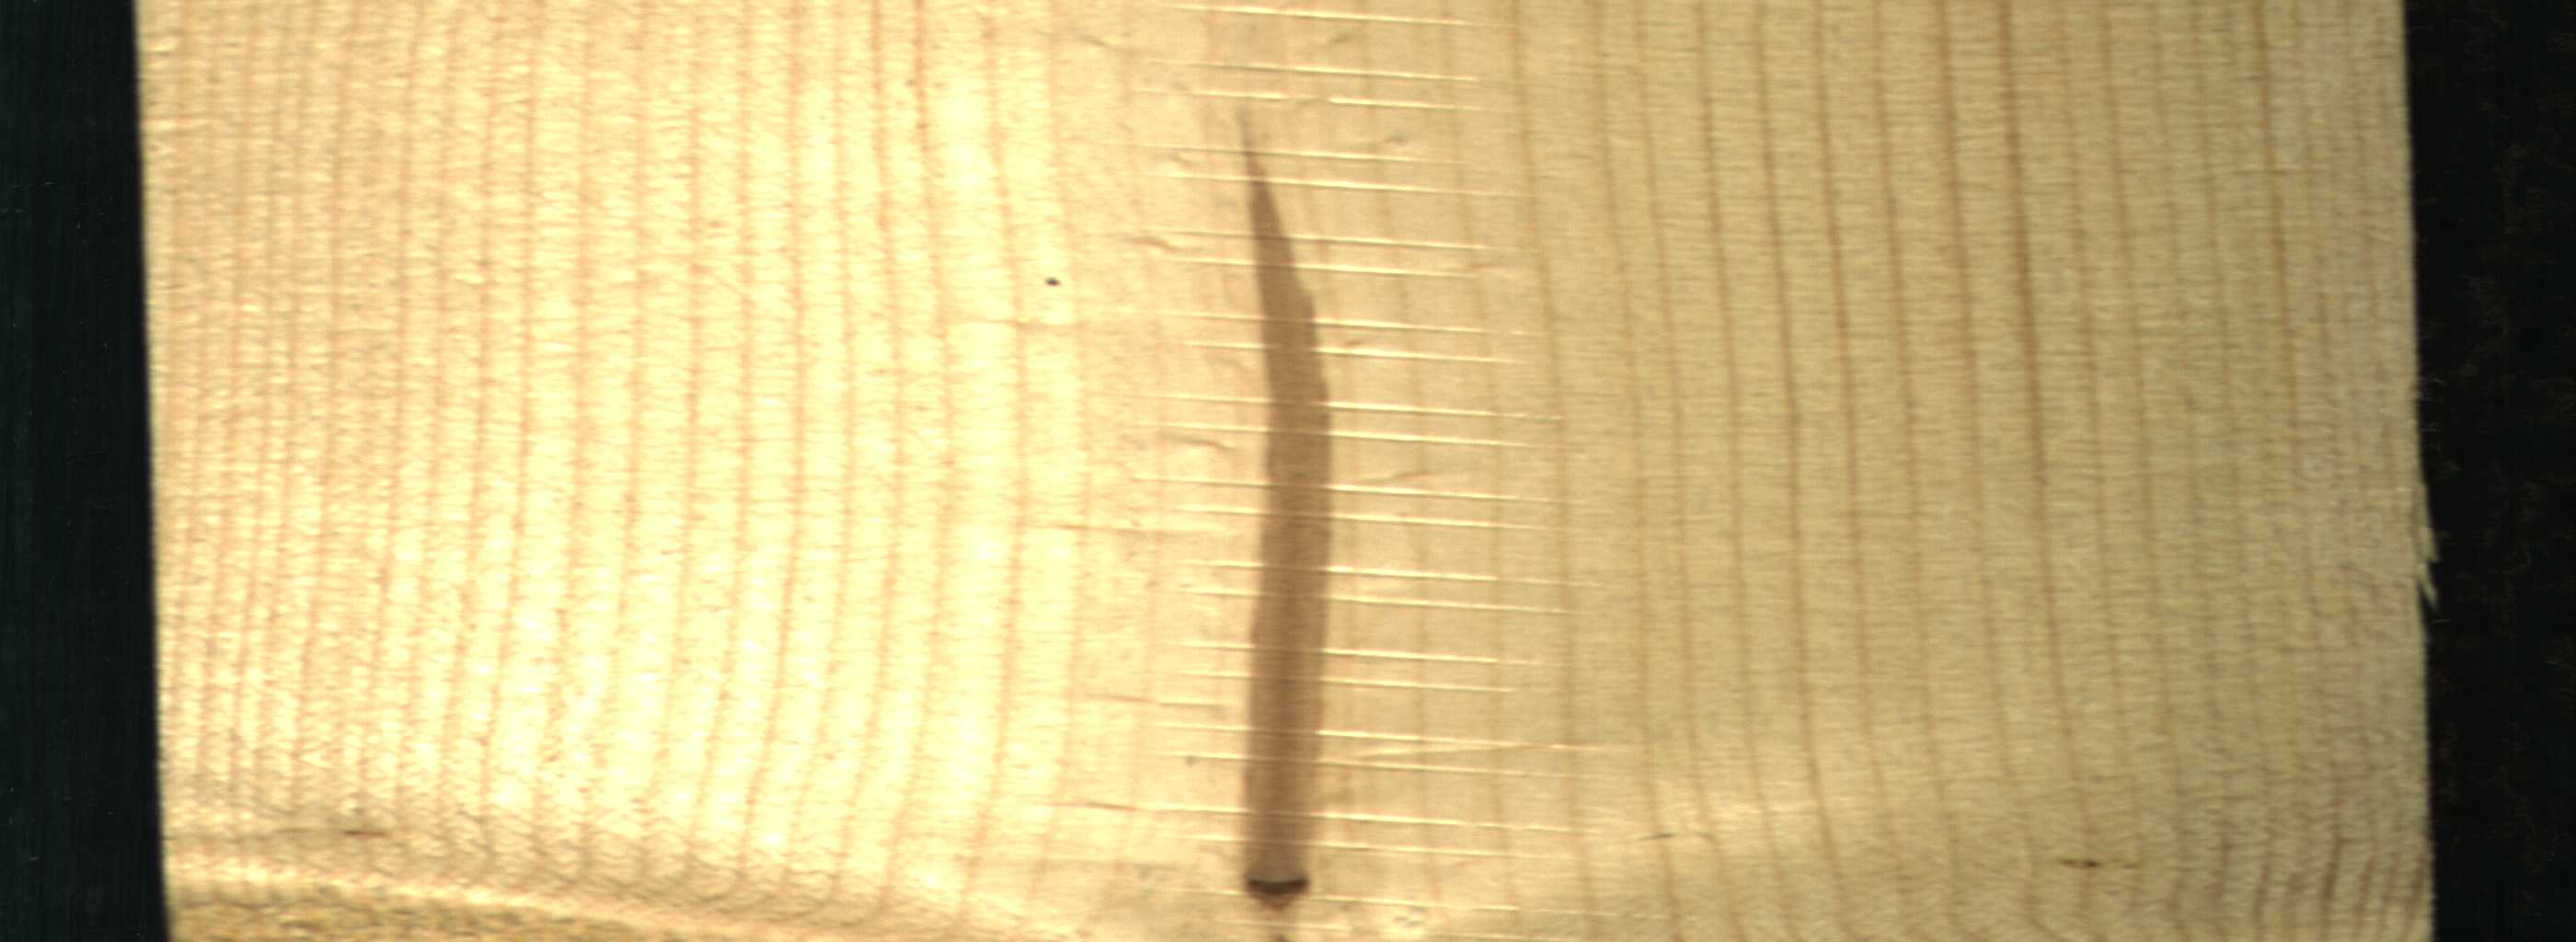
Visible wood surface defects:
Marrow